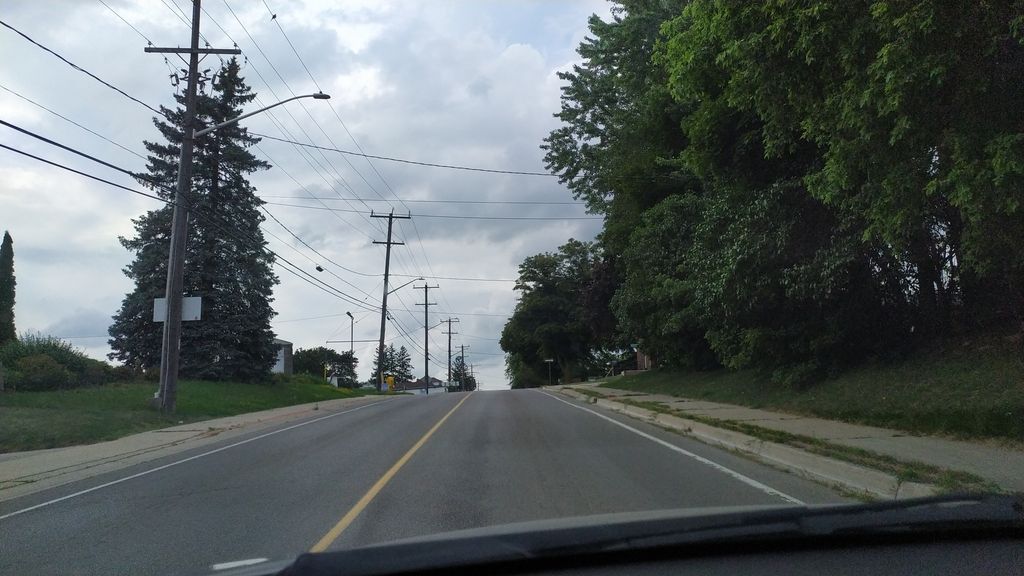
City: kitchener-waterloo